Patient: sex M, age 64
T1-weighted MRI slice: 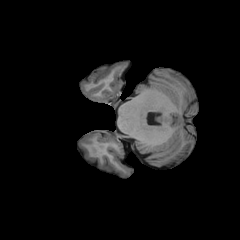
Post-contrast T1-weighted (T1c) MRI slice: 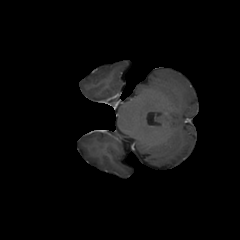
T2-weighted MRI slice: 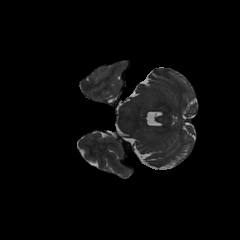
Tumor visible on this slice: no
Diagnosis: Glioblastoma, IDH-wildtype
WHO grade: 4